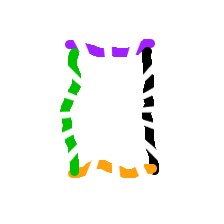
Shape: rectangle